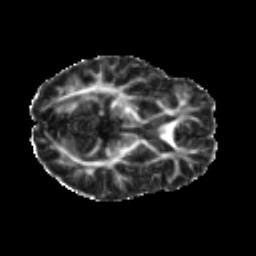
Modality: FA
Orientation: axial
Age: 27
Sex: female
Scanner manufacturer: ge
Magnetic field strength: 3 T
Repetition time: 7.8 s
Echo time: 0.0606 s